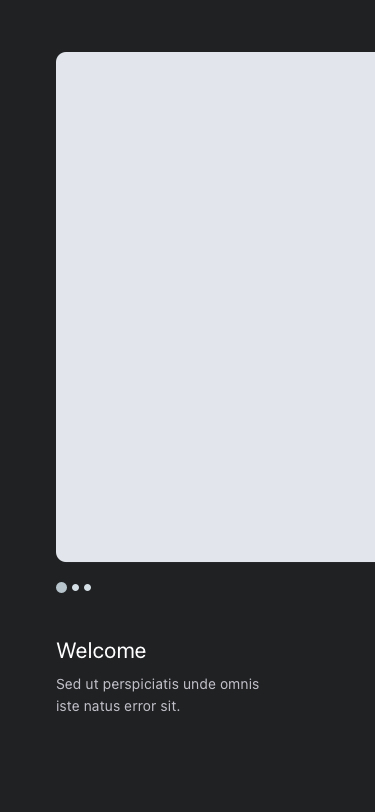
Text in this UI design:
Sed ut perspiciatis unde omnis iste natus error sit.
Welcome